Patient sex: M
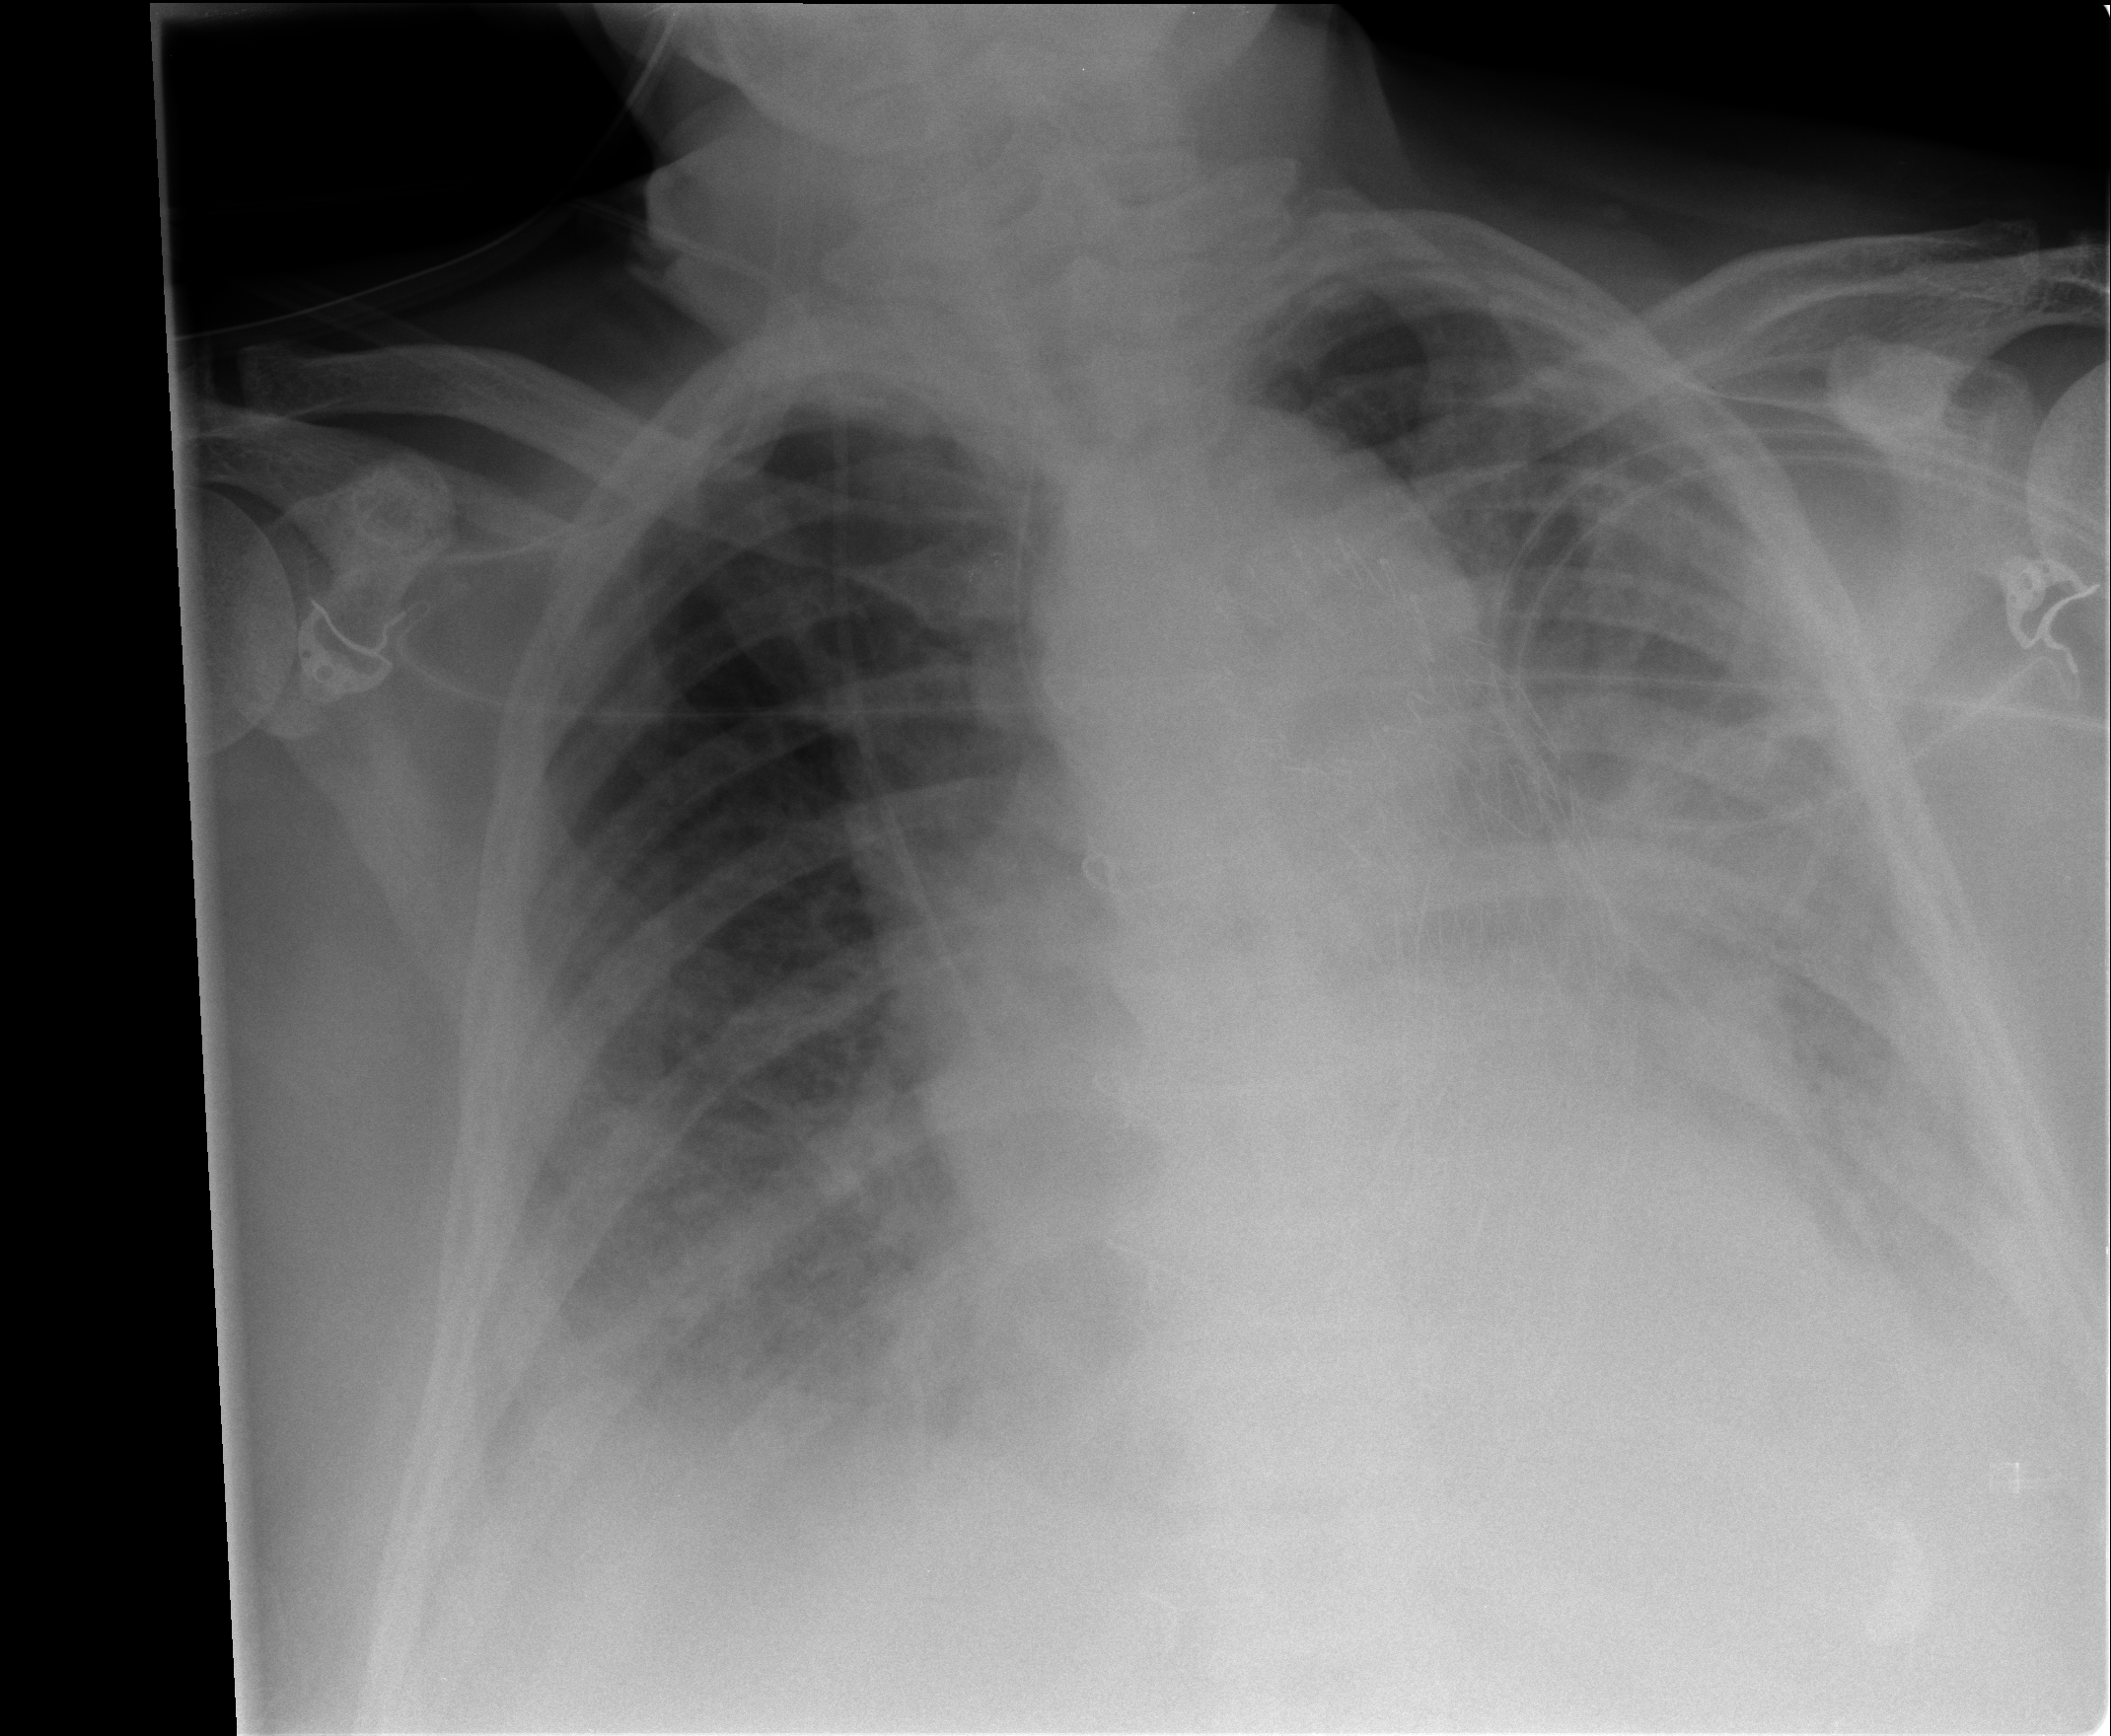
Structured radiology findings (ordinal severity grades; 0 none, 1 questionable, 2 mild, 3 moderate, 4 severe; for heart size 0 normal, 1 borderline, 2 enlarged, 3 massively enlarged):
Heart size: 3
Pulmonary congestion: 3
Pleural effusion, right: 2
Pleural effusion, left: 3
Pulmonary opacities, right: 3
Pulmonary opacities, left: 3
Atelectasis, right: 2
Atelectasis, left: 3